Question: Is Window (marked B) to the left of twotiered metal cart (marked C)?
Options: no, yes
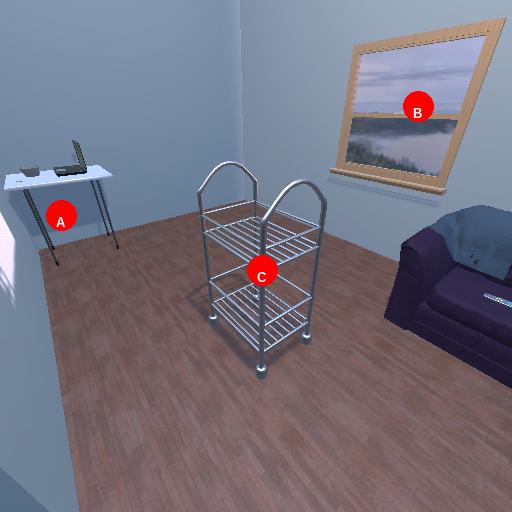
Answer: no